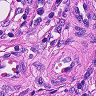
Metastatic tissue present: no